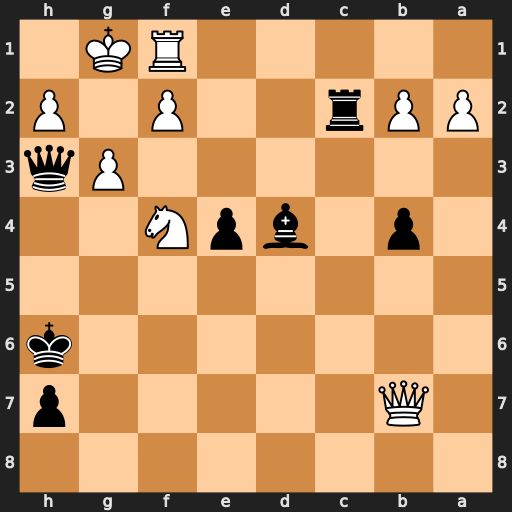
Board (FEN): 8/1Q5p/7k/8/1p1bpN2/6Pq/PPr2P1P/5RK1
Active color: b
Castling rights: -
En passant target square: -
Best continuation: Bxf2+ Rxf2 Rc1+ Rf1 Qxf1#